Aerial crown-view tile of a tropical tree (Barro Colorado Island, Panama), acquired 20240716:
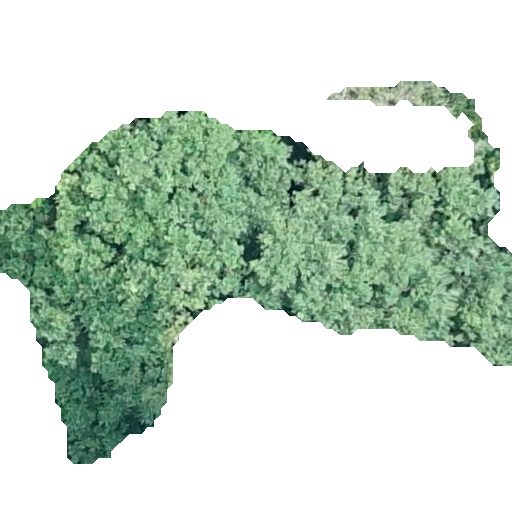
Species: Apeiba membranacea
GBIF accepted scientific name: Apeiba membranacea
Crown area: 167.57 m²